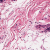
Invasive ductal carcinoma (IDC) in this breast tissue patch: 0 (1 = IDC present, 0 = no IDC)